Question: Following this question: <URL>, I want to add number of observations per group in ggplot boxplot too. But I have added a colour into aes mapping.
The existing answer shows how to adjust text position in y axis. How could I adjust the text position in the x axis?
This is a minimum example to reproduce my problem:
'''
library(ggplot2)
give.n <- function(x){
return(c(y = median(x)*1.05, label = length(x)))
# experiment with the multiplier to find the perfect position
}
p <- ggplot(mtcars, aes(factor(vs), mpg, colour = factor(am))) +
geom_boxplot() +
stat_summary(fun.data = give.n, geom = "text", fun.y = median)
p
'''

Thanks for any suggestions.
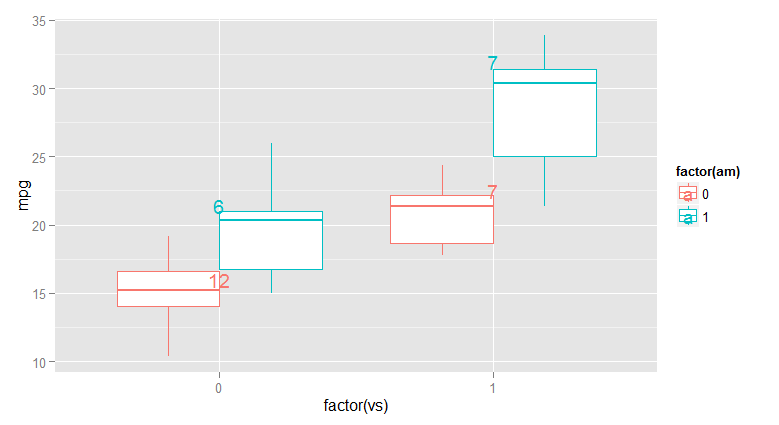
Answer: You can just use 'position':
'''
p <- ggplot(mtcars, aes(factor(vs), mpg, colour = factor(am))) +
geom_boxplot() +
stat_summary(fun.data = give.n, geom = "text", fun.y = median,
position = position_dodge(width = 0.75))
p
'''

The 'width' argument of 'position_dodge()' controls the positioning on the horizontal axis. 0.75 is the sweet spot, see how it works for different numbers of groupings:
'''
p2 <- ggplot(mtcars, aes(factor(vs), mpg, colour = factor(cyl))) +
geom_boxplot() +
stat_summary(fun.data = give.n, geom = "text", fun.y = median,
position = position_dodge(width = 0.75))
p2
'''